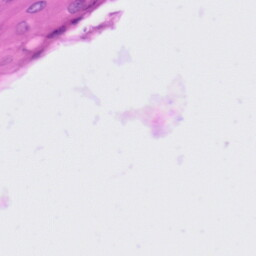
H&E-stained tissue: Tonsil